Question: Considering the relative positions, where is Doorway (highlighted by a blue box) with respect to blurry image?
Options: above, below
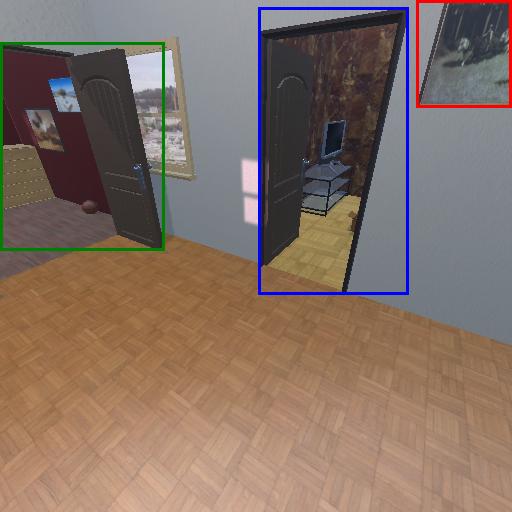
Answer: above